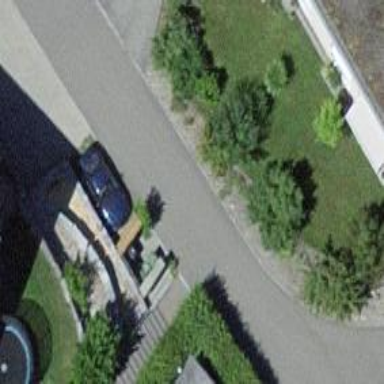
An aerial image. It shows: Unpaved steps.